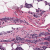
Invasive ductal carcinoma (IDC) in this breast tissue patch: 1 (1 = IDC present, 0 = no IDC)